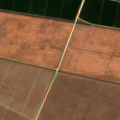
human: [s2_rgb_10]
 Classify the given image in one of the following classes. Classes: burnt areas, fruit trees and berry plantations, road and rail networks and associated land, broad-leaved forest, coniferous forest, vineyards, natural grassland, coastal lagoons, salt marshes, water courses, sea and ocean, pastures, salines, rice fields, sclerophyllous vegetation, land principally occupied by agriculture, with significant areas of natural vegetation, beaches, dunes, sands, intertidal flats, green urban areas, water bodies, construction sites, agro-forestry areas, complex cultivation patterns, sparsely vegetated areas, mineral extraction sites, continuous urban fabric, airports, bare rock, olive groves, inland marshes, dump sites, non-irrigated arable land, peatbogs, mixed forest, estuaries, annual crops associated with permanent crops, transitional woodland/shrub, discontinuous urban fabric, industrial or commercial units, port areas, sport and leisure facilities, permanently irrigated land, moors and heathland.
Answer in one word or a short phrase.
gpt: rice fields, pastures